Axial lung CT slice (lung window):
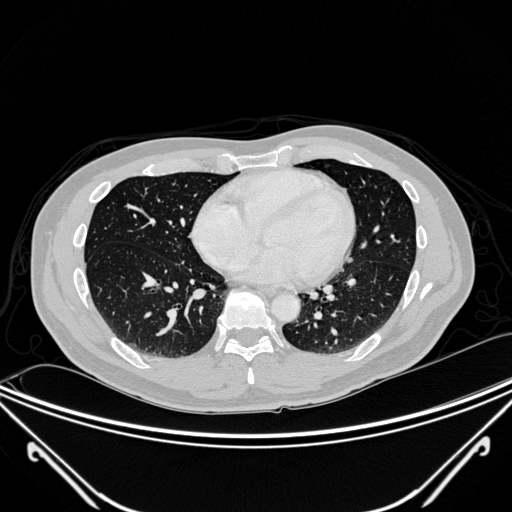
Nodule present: no